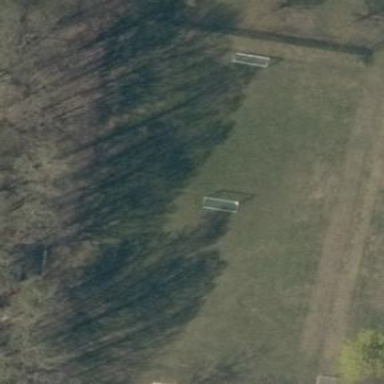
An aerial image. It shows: Soccer pitch for leisureland activities.